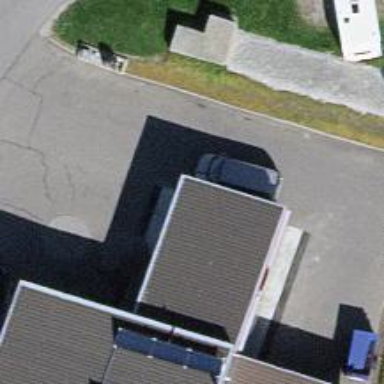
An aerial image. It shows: Car wash facility.